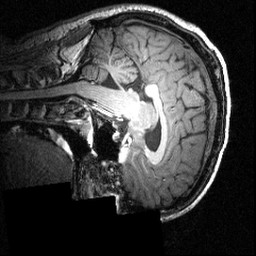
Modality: T1w
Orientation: sagittal
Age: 27
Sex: male
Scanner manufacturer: siemens
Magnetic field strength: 3.951 T
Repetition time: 1.5 s
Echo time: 0.00335 s